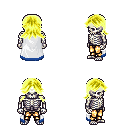
a pixel art fantasy rpg character, male body template, skeleton, white trimmed cape, gold greaves, gold loose hair, four views (front, back, left, right), 2x2 character sprite sheet, small pixel art, hard edges, no anti-aliasing